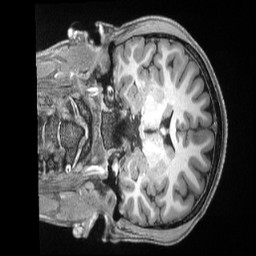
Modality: T1w
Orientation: coronal
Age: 18
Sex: female
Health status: ill
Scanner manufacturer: siemens
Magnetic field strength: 3 T
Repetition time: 2.5 s
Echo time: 0.00181 s